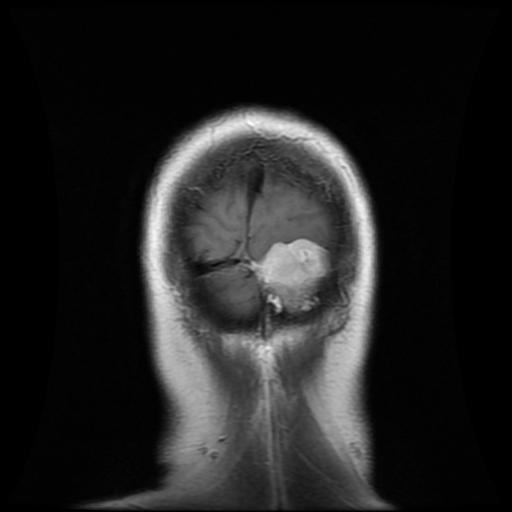
Label: meningioma